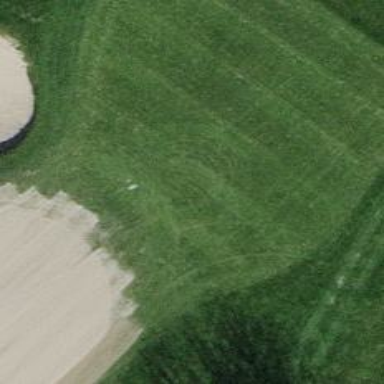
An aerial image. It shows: Grassy area designated as golf fairway.